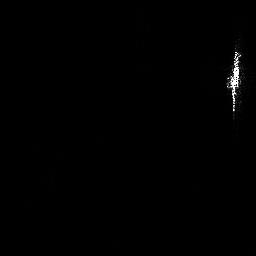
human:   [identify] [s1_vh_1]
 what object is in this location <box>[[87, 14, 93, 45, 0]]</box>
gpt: <ref>1 medium ship at the right</ref>